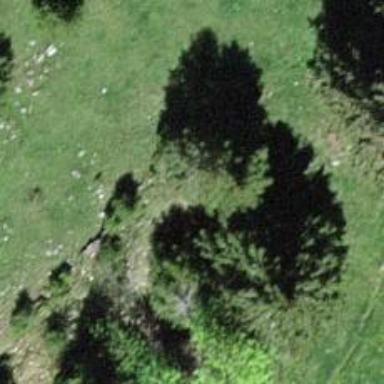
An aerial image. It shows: Needle-leaved tree in nature.